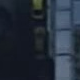
Vehicle type: Car